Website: apple-inc
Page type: customer-info-address
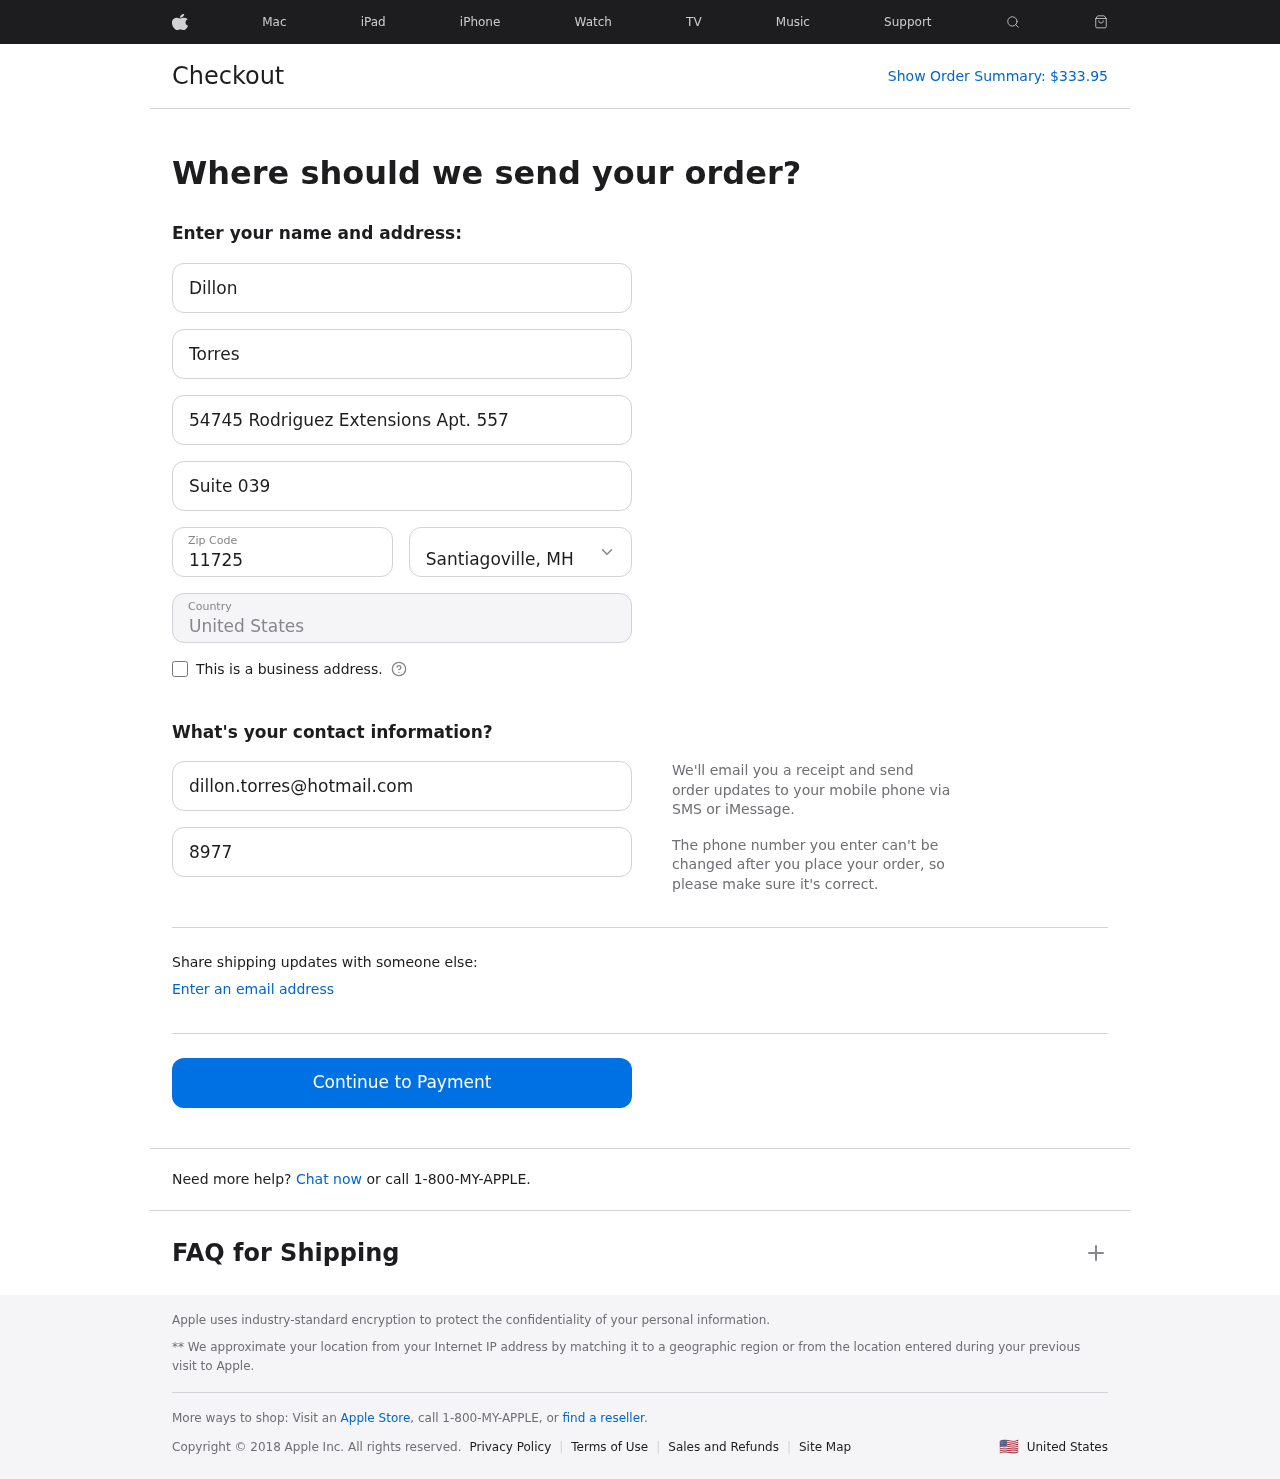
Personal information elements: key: PII_CITY_STATE
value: Santiagoville, MH
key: PII_COUNTRY
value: United States
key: PII_EMAIL
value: dillon.torres@hotmail.com
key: PII_FIRSTNAME
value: Dillon
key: PII_LASTNAME
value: Torres
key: PII_PHONE
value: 8977805160
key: PII_POSTCODE
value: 11725
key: PII_STREET
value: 54745 Rodriguez Extensions Apt. 557
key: PII_STREET2
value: Suite 039
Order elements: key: ORDER_TOTAL
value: $333.95